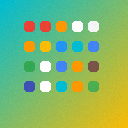
Screen state: on